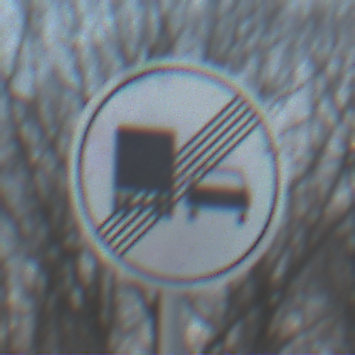
Verkehrszeichen: EndeUeberholverbotKraftfahrzeuge
Umgebung: Outdoor, RoadRail
Tageszeit: SunriseSunset
Wetter: PartlyCloudy
Licht: Natural
Jahreszeit: NotSpecified
Kontrast: LowContrast